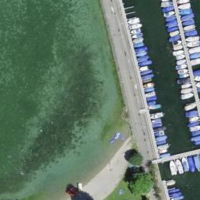
EUNIS habitat code: 14
Species observed at this site:
Cymbalaria muralis